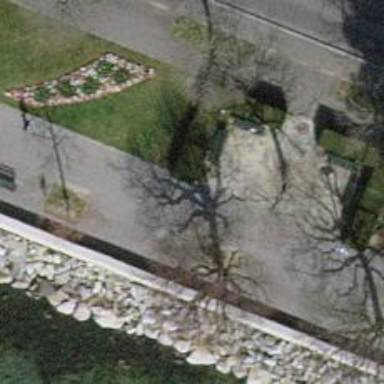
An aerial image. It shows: Bench for seating.